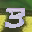
Label: 3